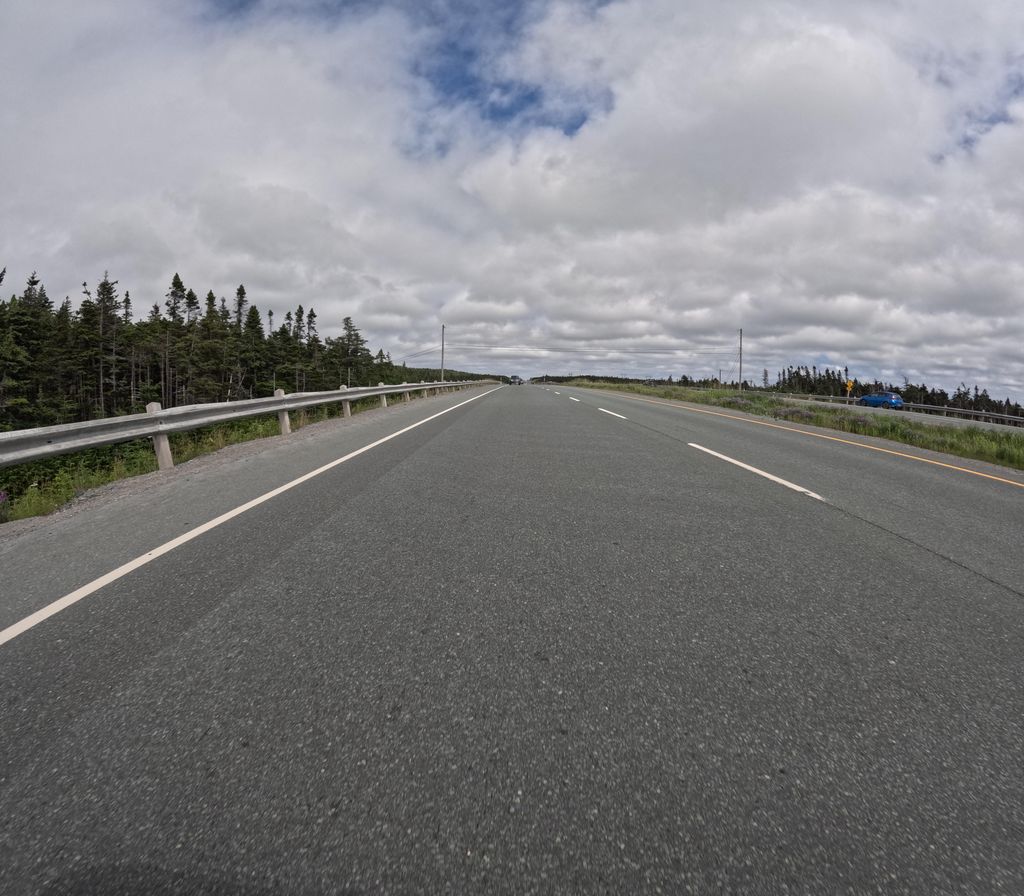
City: st_johns